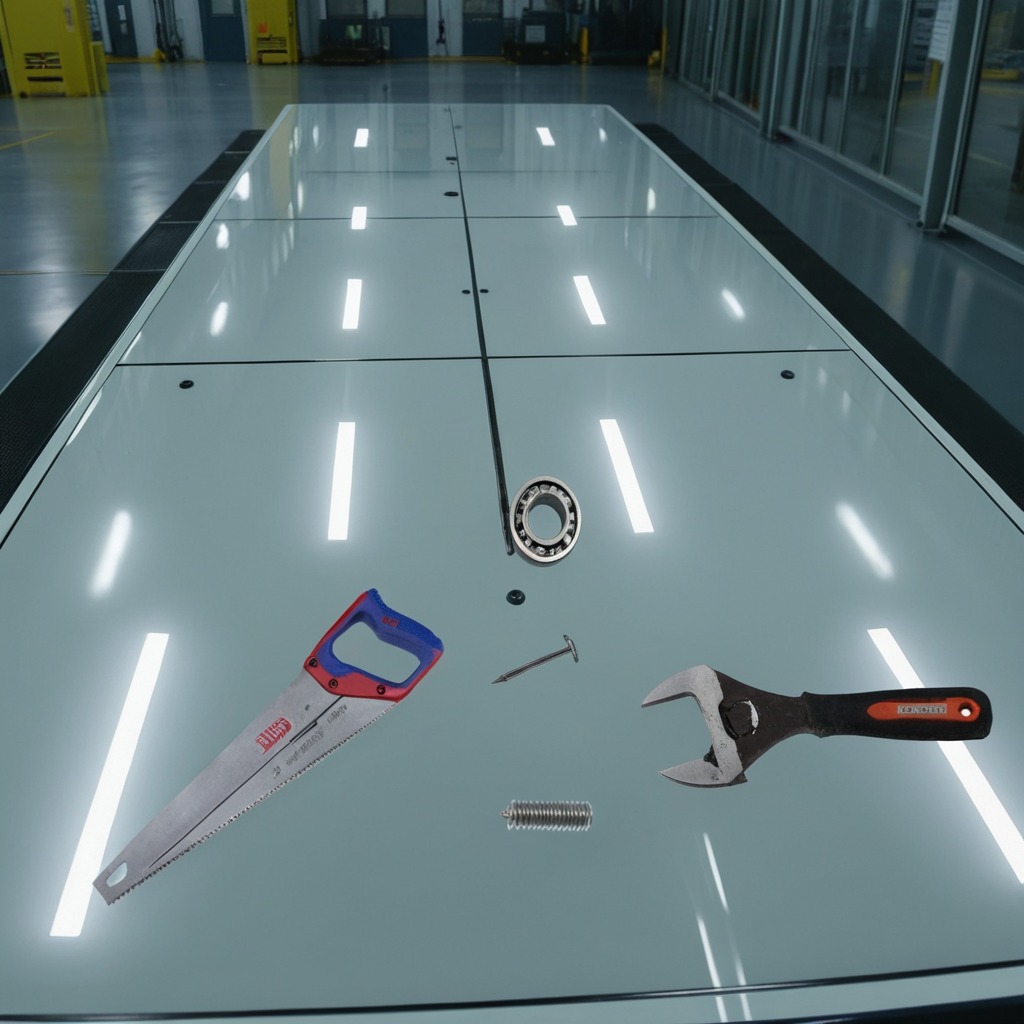
A ball bearing, an iron nail, a coiled metal spring, a handheld metal saw, and a wrench are lying on a high-gloss table in a ship maintenance bay industrial lighting.